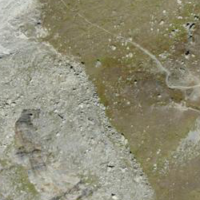
EUNIS habitat code: 31
Species observed at this site:
Saxifraga bryoides